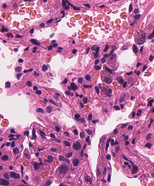
Tumor epithelial tissue: no
Tumor-associated stroma tissue: no
Normal tissue: yes